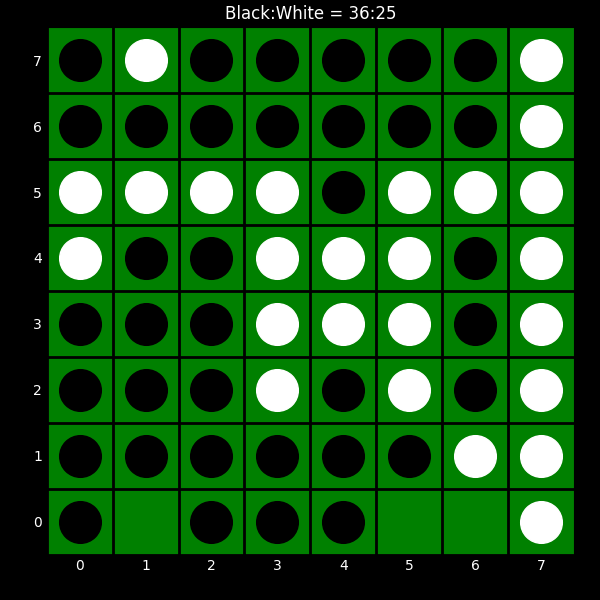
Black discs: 36
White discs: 25